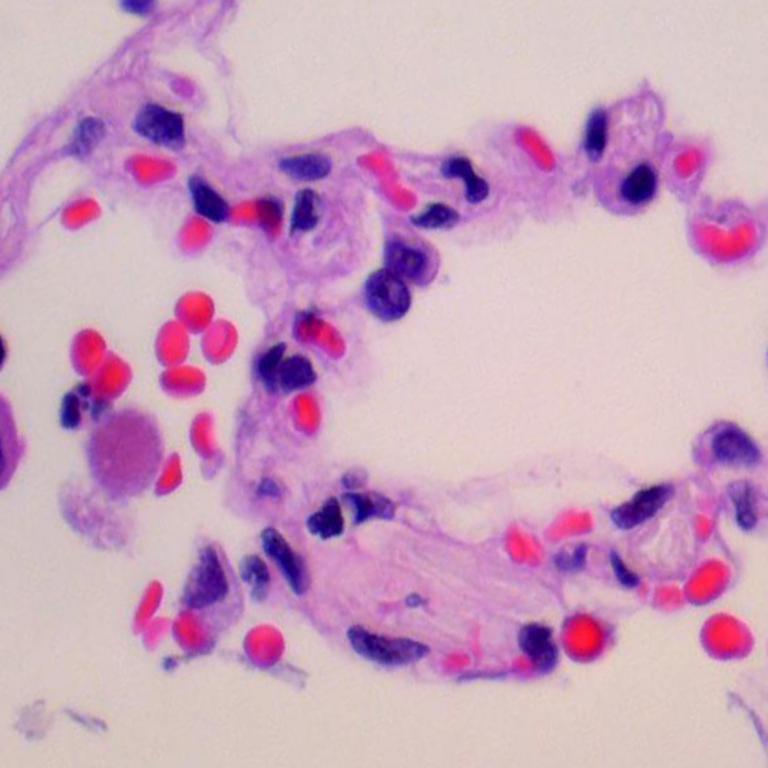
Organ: lung
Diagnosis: benign